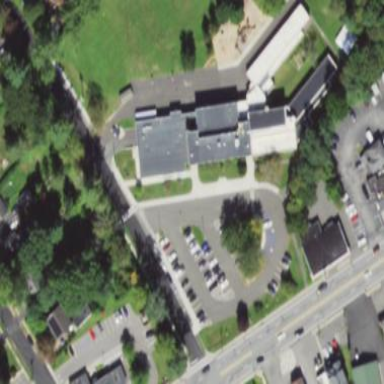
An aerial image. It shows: School building.